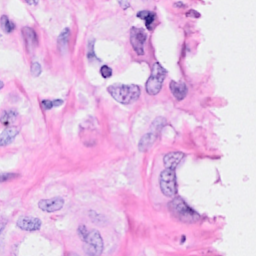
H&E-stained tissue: Breast